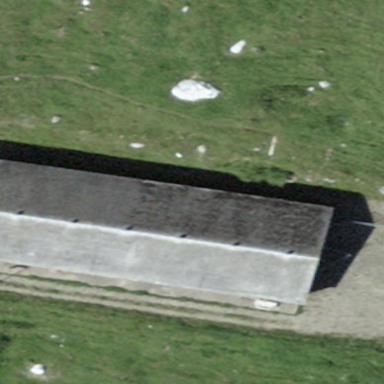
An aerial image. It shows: Simple house.